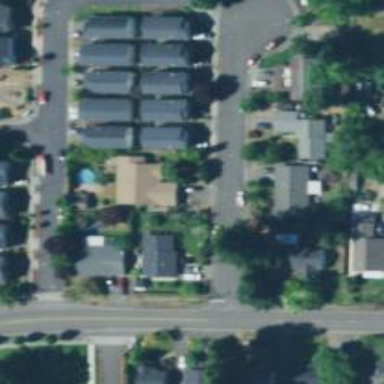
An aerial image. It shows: Residential road with sidewalk on the left.